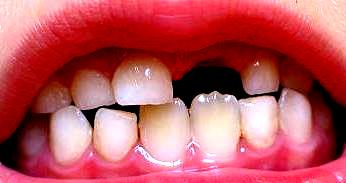
Condition: hypodontia